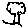
Label: tree